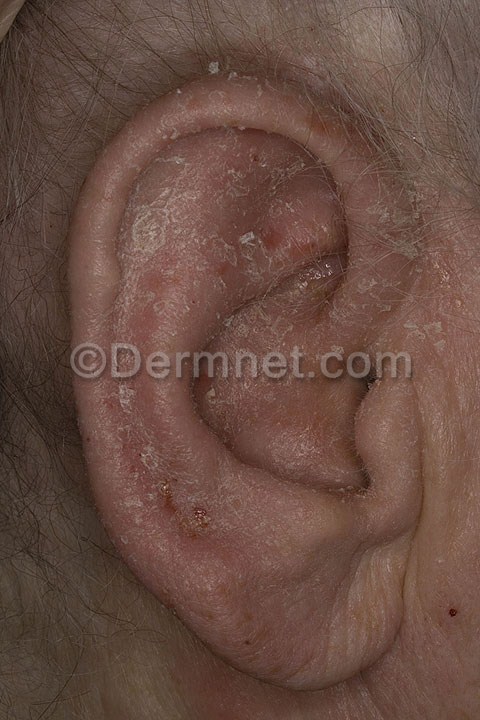
Disease: Eczema Photos